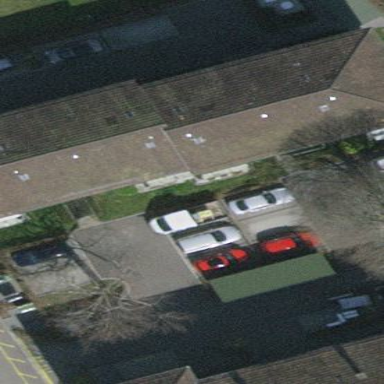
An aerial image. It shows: Hipped roof on apartment building.